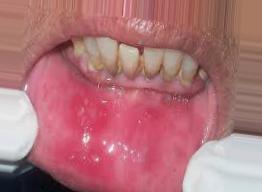
Condition: Mouth Ulcer